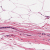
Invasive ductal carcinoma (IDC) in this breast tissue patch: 0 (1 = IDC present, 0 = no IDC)